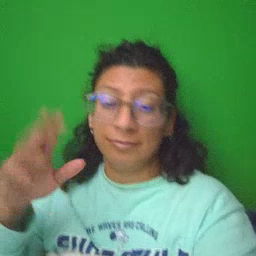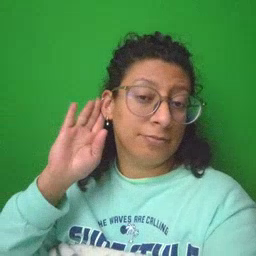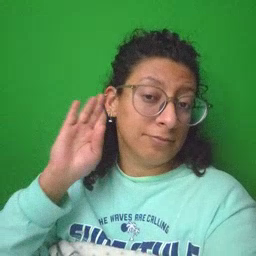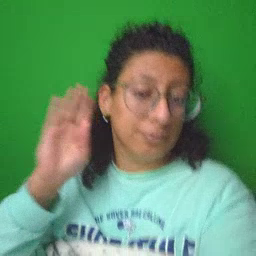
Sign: dog